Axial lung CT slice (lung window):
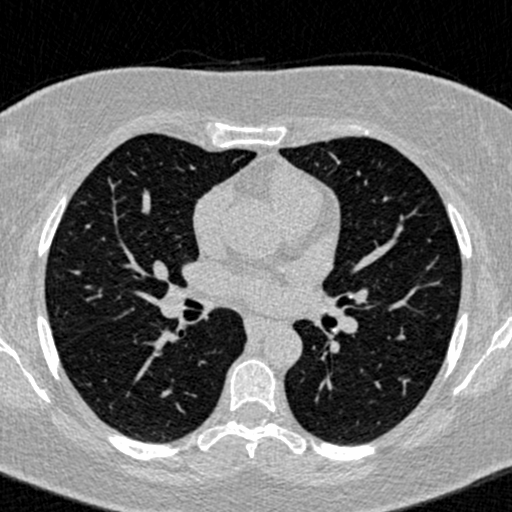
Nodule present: no